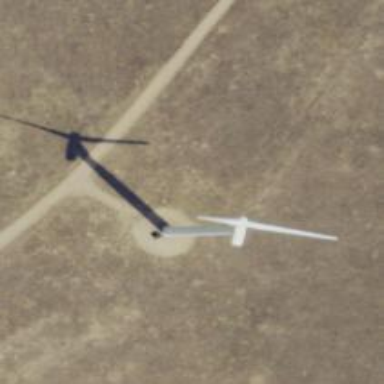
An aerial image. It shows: Wind generator powered by wind turbine.